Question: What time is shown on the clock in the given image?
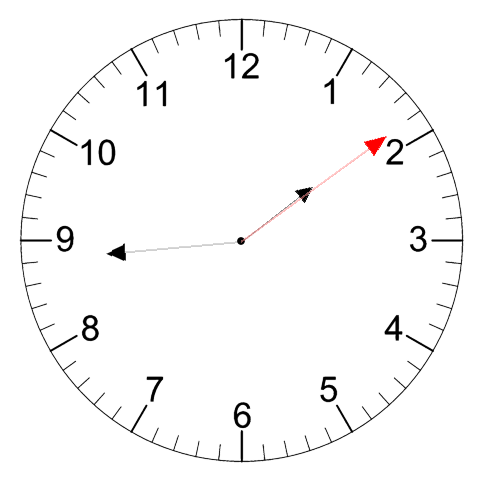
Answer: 01:44:09